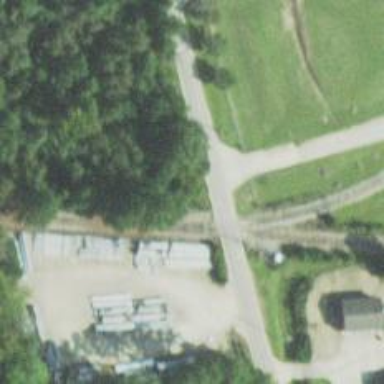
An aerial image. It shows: Railway level crossing.